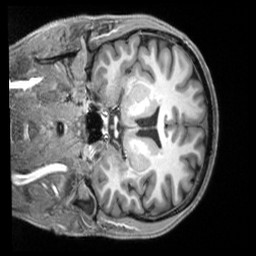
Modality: T1w
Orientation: coronal
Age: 28
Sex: male
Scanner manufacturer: siemens
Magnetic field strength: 3 T
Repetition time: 2.3 s
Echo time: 0.00229 s